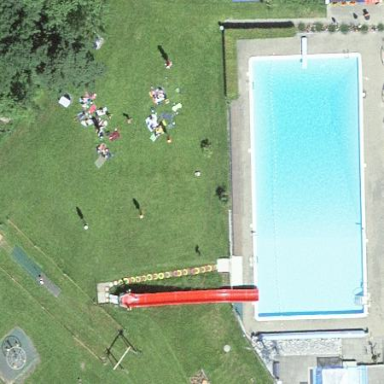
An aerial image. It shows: Fence surrounding water park.